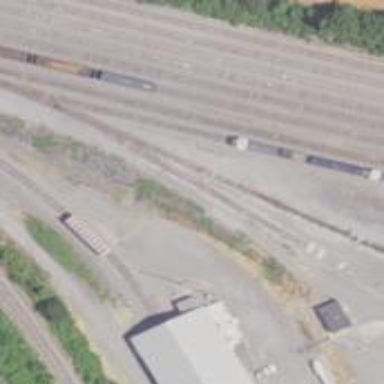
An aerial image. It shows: Abandoned railway.